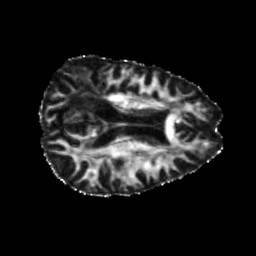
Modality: FA
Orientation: axial
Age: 29
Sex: female
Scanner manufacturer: siemens
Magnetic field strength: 3 T
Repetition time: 5.25 s
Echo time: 0.08 s